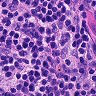
Metastatic tissue present: no